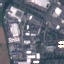
Land use / land cover class: Industrial